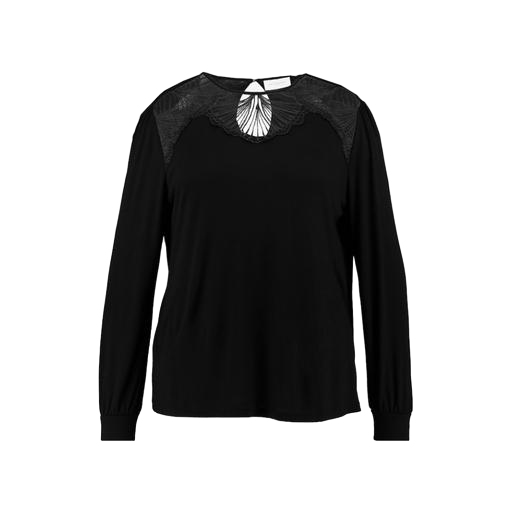
black plus size lace-yoke jersey t-shirt, black lace-yoke jersey t-shirt, black lace-yoke jersey tee, white background